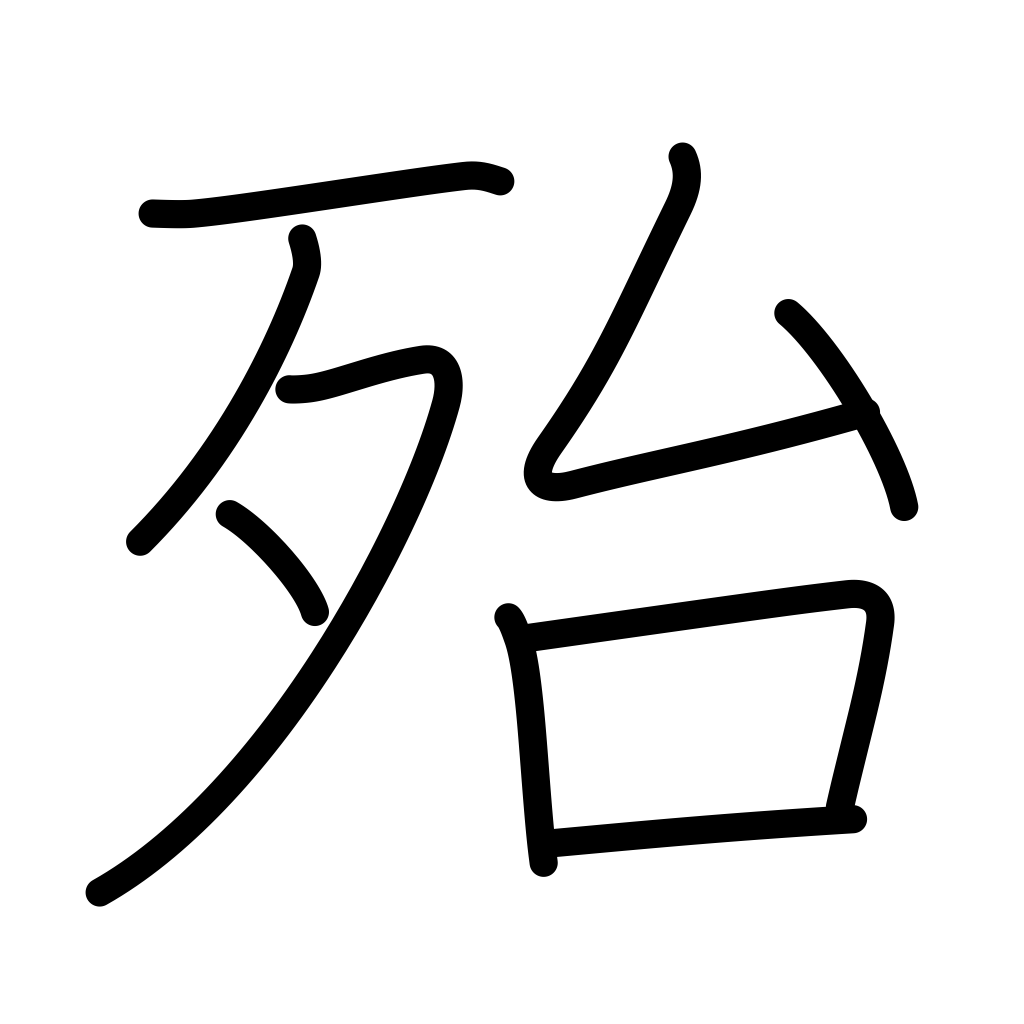
Meaning: almost, quite, really